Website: apple
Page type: address-validator
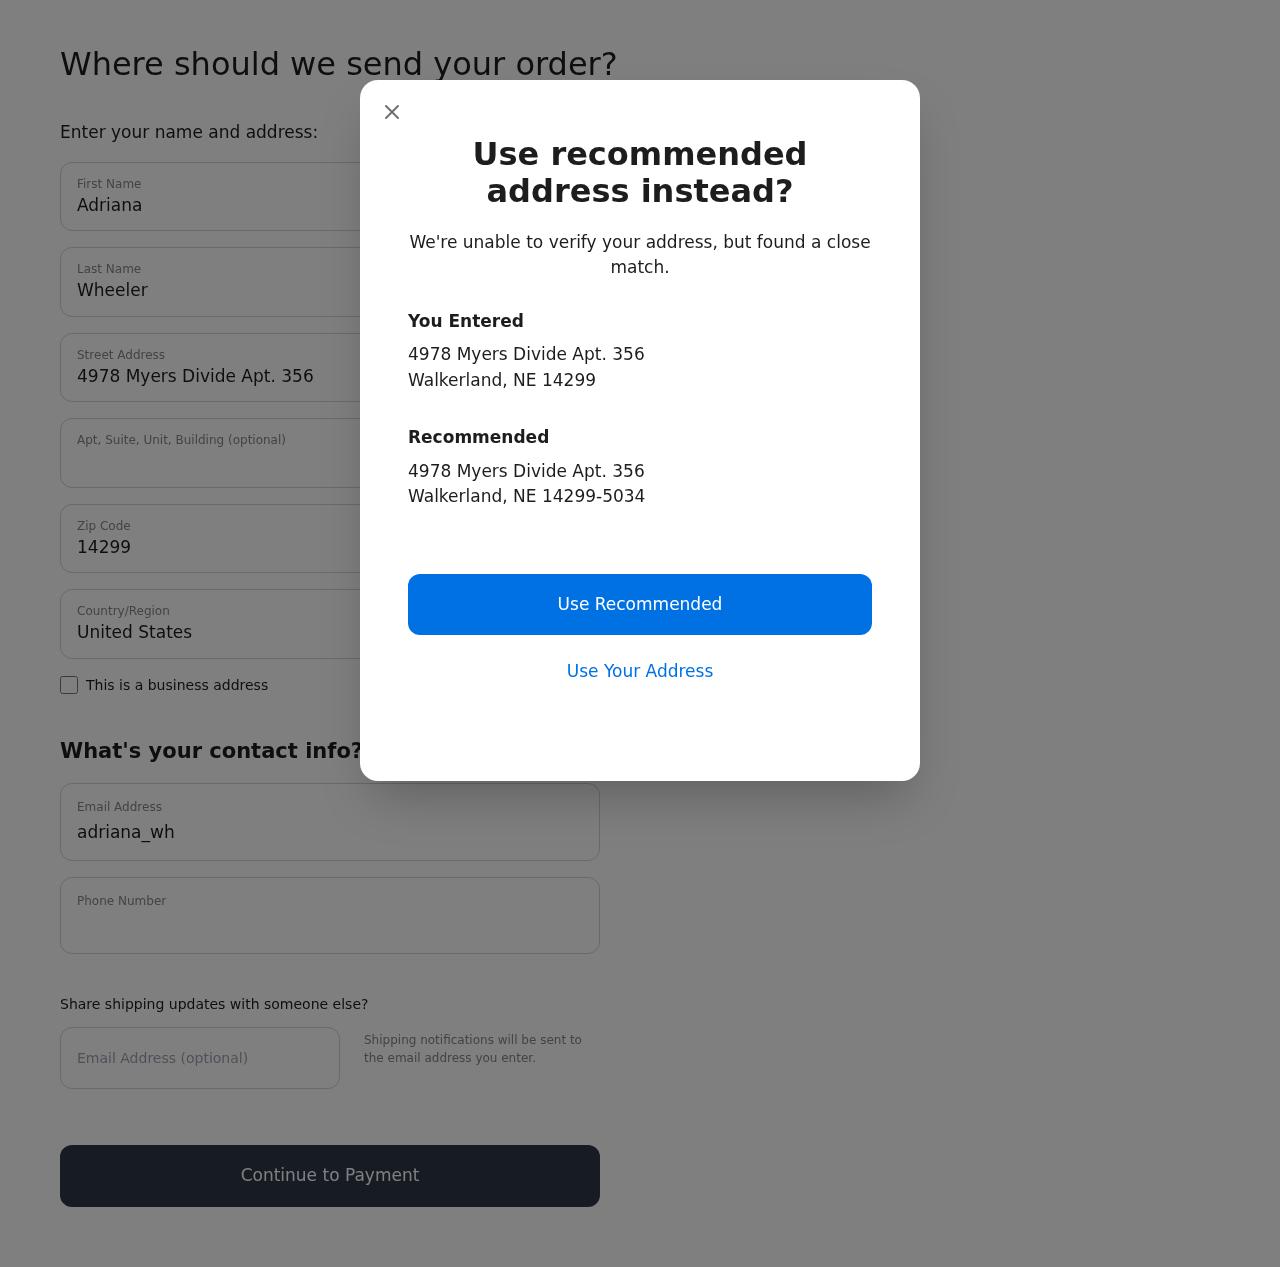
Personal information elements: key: PII_CITY
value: Walkerland
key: PII_COUNTRY
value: United States
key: PII_EMAIL
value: adriana_wheeler@yahoo.com
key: PII_FIRSTNAME
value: Adriana
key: PII_GIFT_EMAIL
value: christie.burgess@hotmail.com
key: PII_LASTNAME
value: Wheeler
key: PII_PHONE
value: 5384971424
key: PII_POSTCODE
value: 14299
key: PII_POSTCODE_FULL
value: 14299-5034
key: PII_STATE_ABBR
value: NE
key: PII_STREET
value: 4978 Myers Divide Apt. 356
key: PII_CITY2
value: Walkerland
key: PII_STATE_ABBR2
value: NE